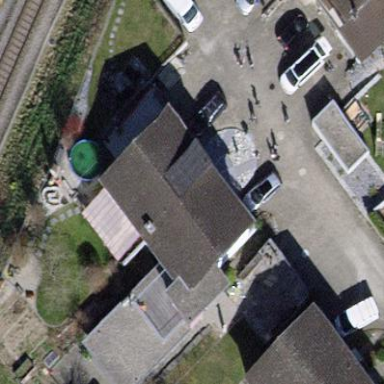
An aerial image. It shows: Semi-detached house.